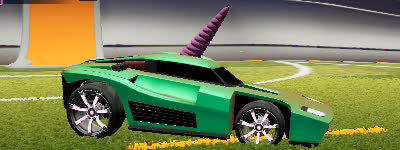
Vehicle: breakout